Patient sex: M
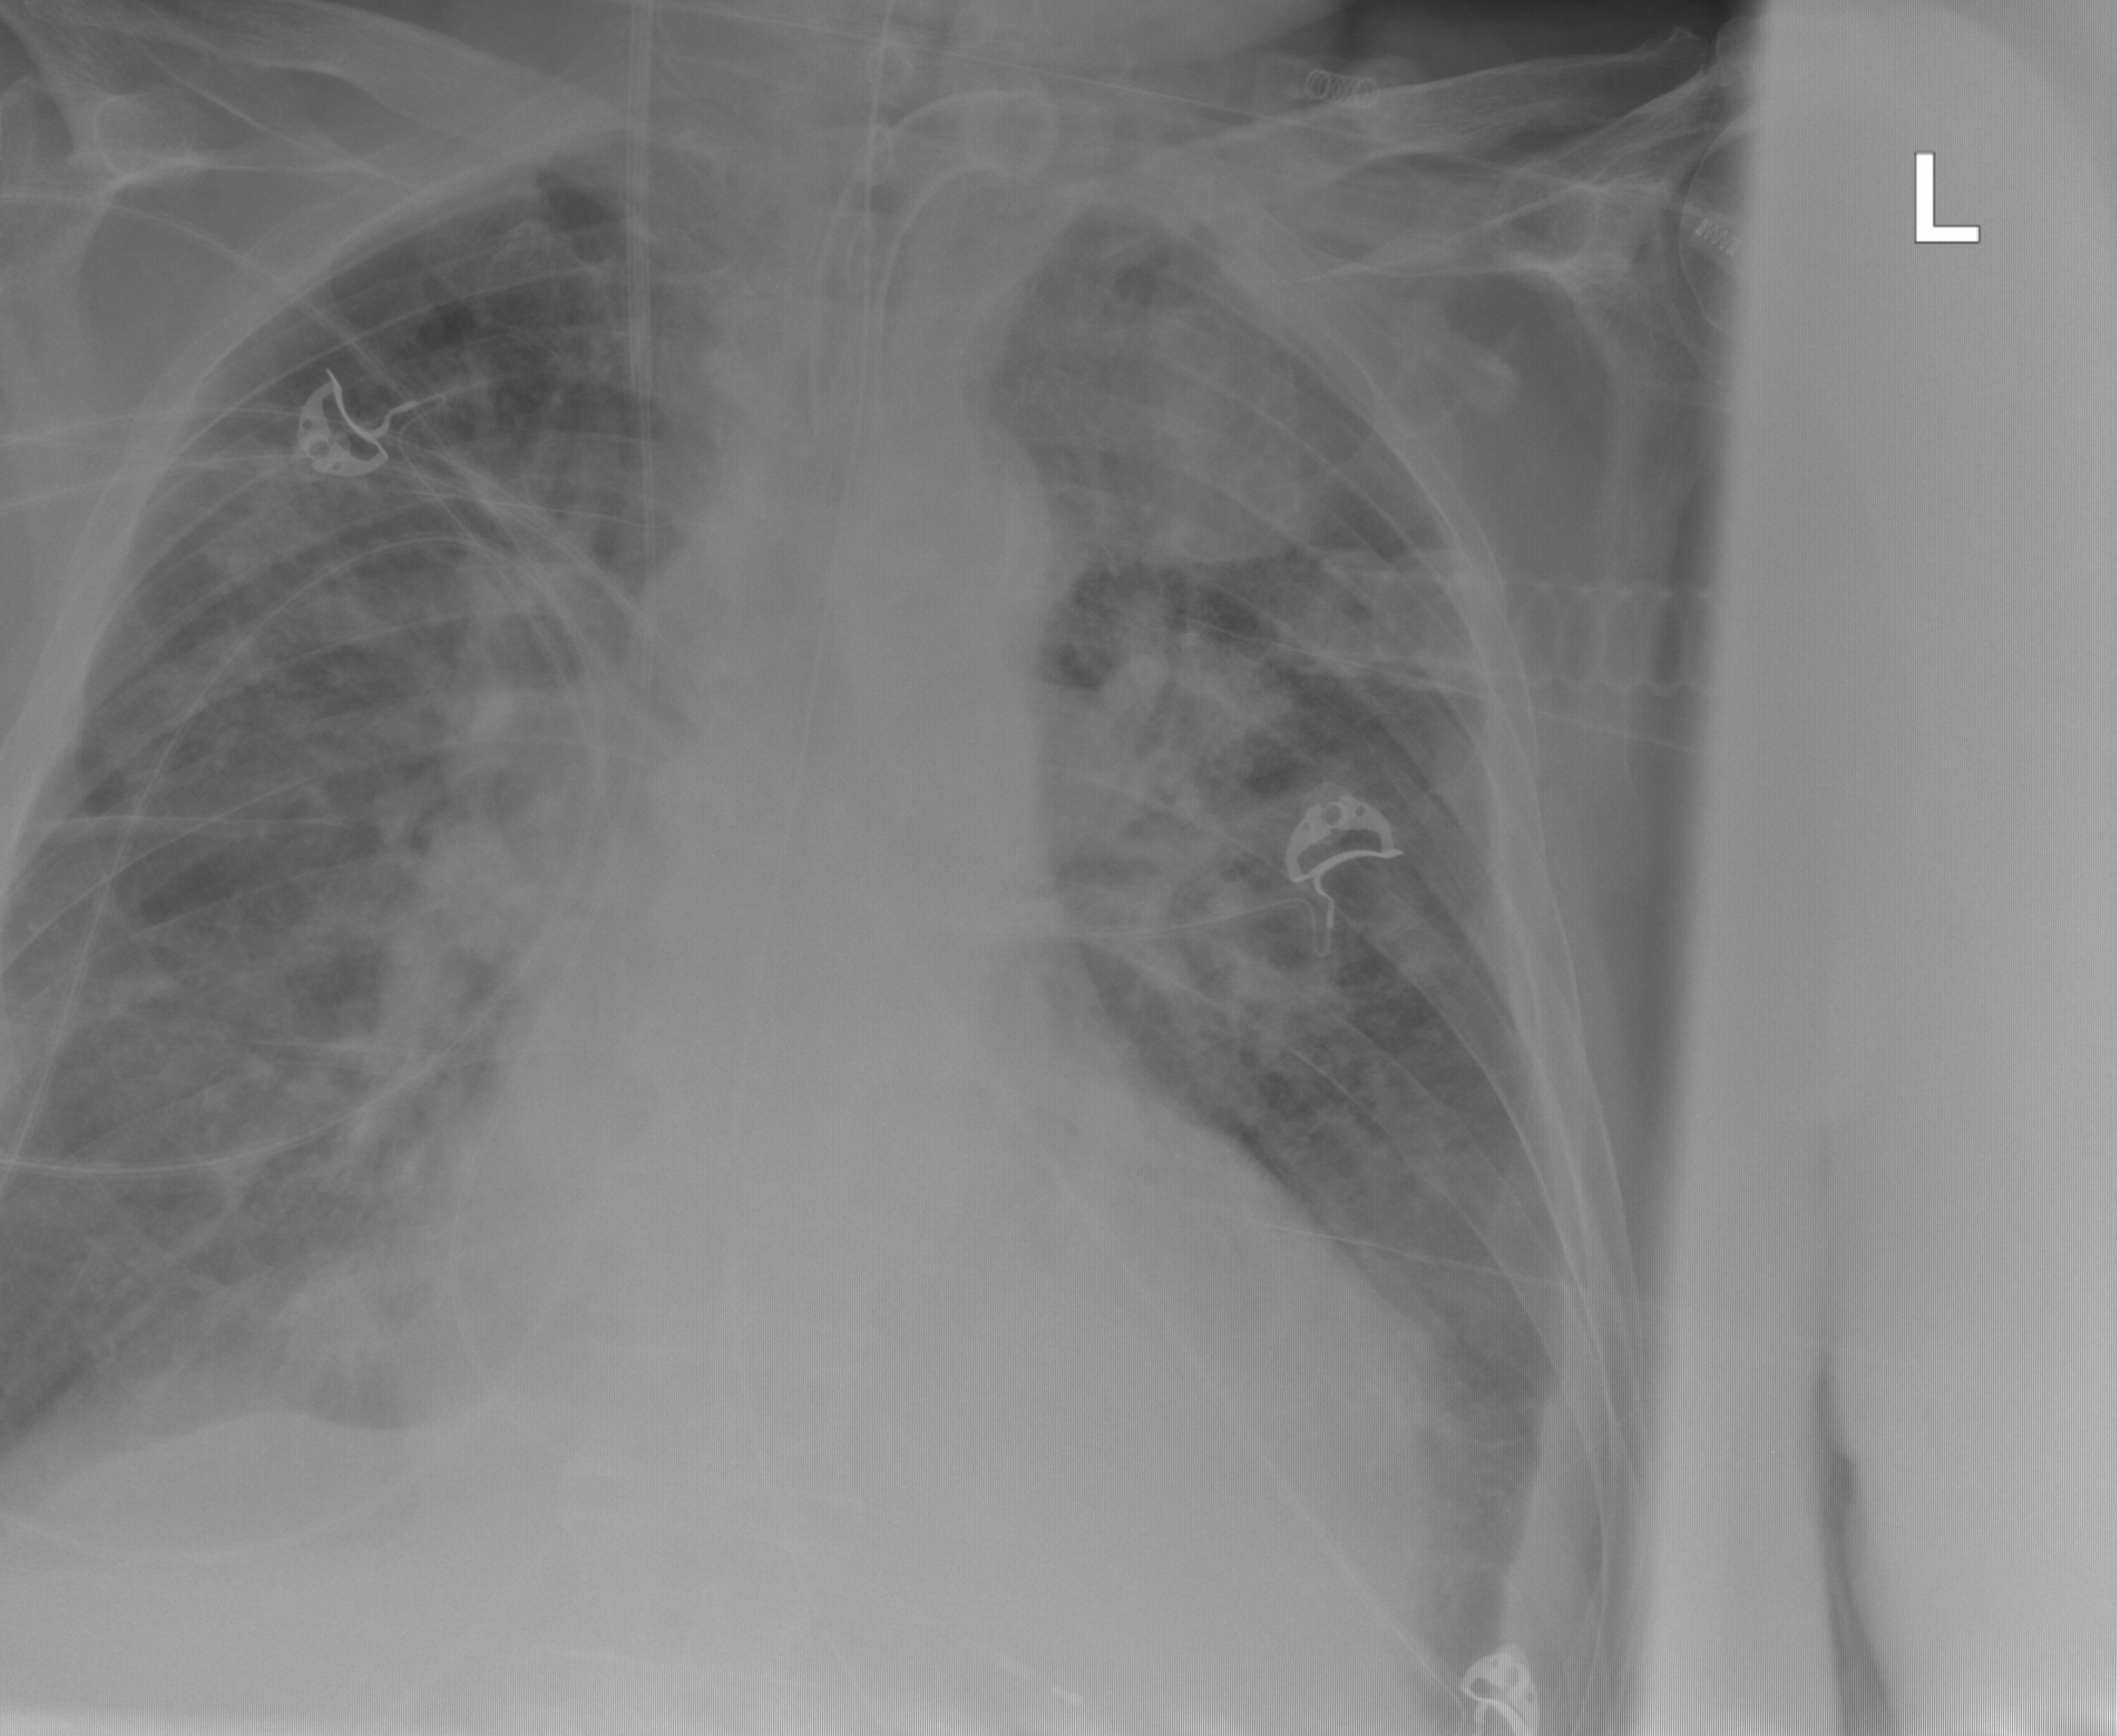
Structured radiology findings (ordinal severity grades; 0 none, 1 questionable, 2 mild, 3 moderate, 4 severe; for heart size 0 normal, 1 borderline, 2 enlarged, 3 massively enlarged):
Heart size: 2
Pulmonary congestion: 2
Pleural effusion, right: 0
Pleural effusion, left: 2
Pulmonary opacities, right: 3
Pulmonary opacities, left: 3
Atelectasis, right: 0
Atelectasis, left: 2